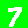
Digit: 7